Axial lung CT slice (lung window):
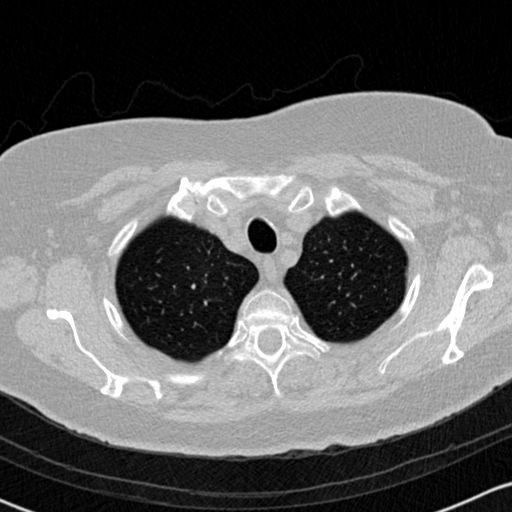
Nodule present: no